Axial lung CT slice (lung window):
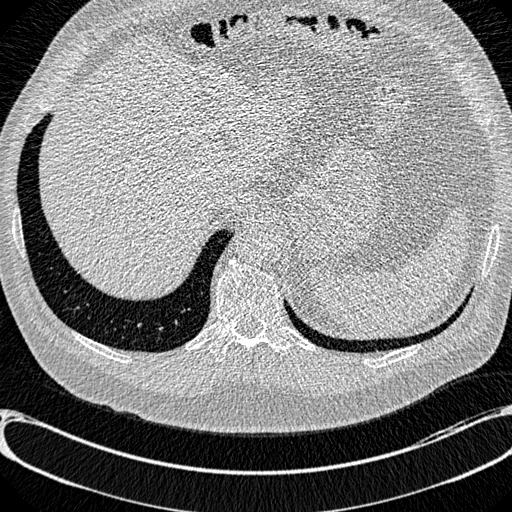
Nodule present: no